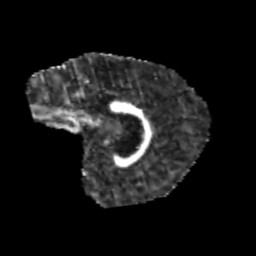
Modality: FA
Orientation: sagittal
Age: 13
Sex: male
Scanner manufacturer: siemens
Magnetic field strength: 3 T
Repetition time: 3.8 s
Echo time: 0.07 s